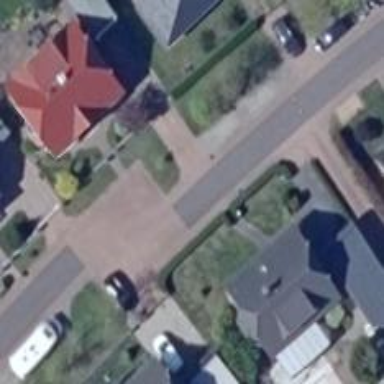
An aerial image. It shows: Living street.